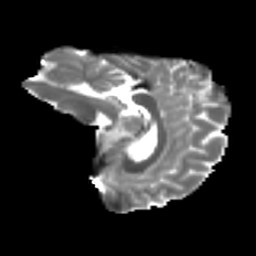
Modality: T2w
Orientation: sagittal
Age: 22
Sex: male
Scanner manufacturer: ge
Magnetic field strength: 3 T
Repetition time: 7.8 s
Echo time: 0.0606 s